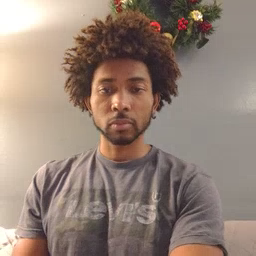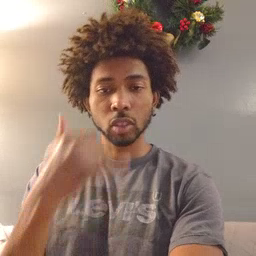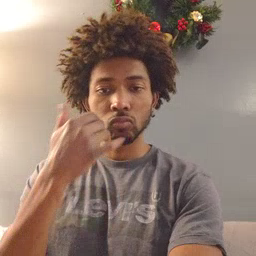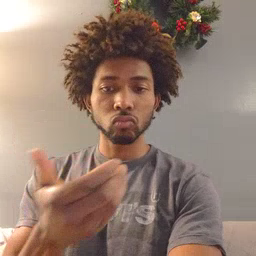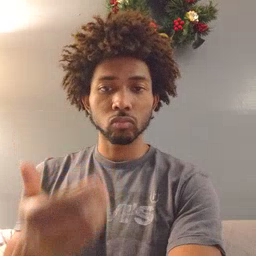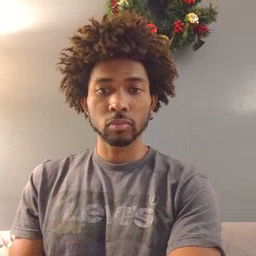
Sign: callonphone